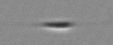
Label: Cylindrotheca_morphotype1